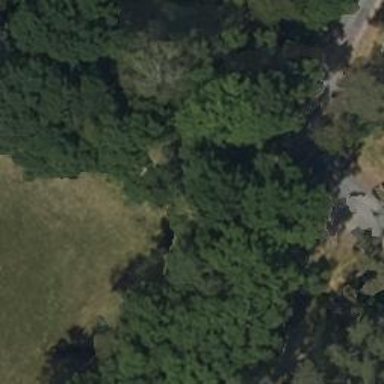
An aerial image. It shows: Row of deciduous broadleaved trees.